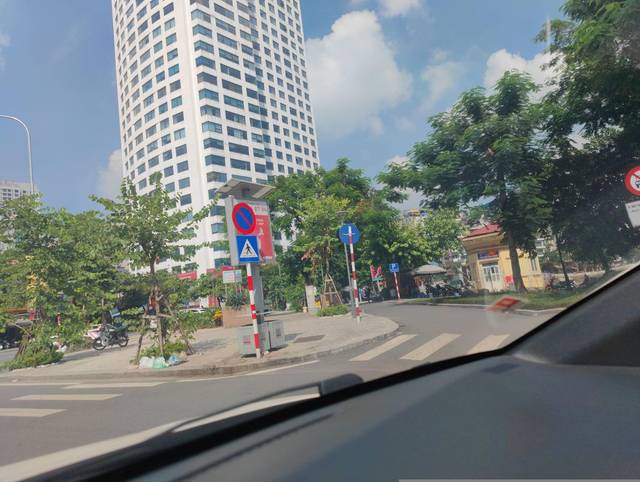
Region: Vietnam
Coordinates: 21.027, 105.812